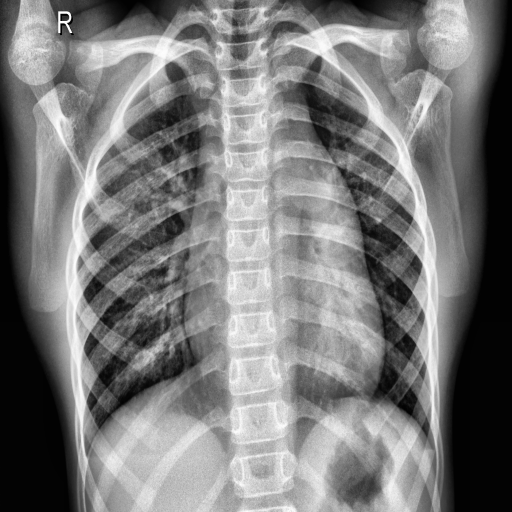
Finding: NORMAL